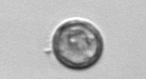
Label: Thalassiosira